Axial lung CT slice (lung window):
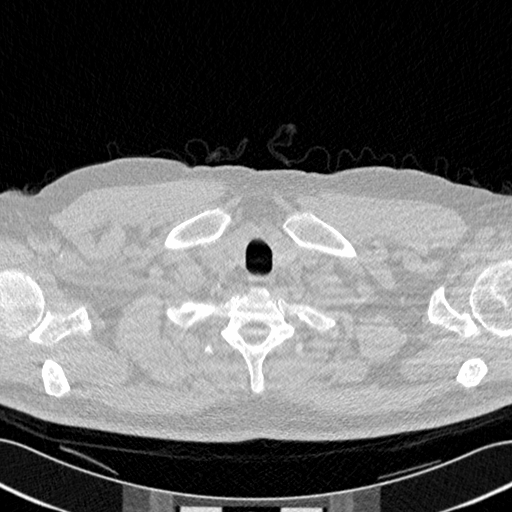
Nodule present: no